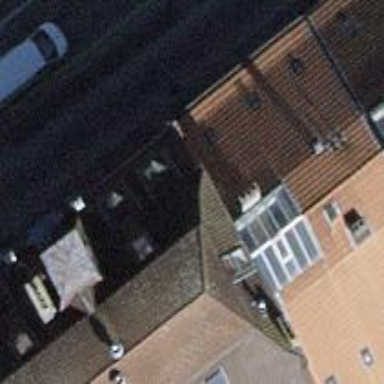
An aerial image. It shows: Restaurant.